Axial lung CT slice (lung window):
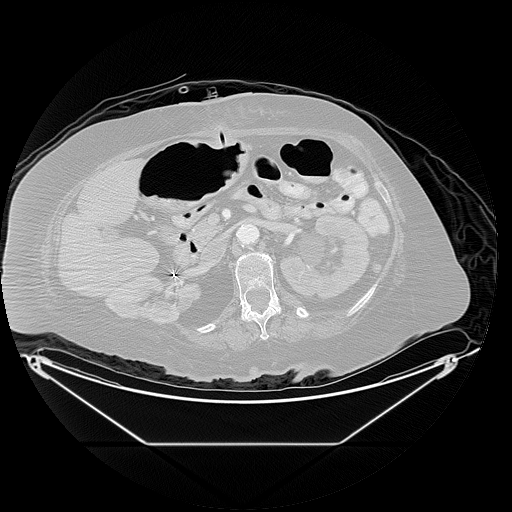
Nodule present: no